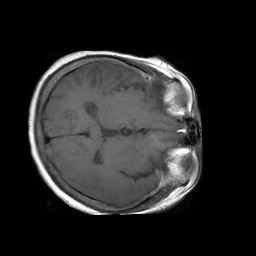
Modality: T1w
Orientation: axial
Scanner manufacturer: philips
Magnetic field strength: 3 T
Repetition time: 0.4739 s
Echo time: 0.01 s